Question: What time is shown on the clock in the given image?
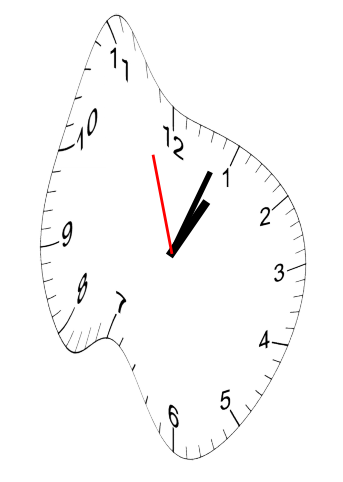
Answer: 01:03:57